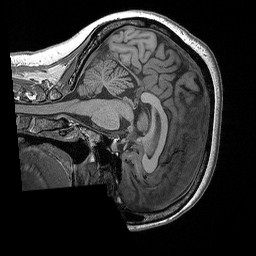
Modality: T1w
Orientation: sagittal
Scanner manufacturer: siemens
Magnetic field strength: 3 T
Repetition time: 2.3 s
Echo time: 0.00298 s